Question: When I run my installer I get the following issue.

I'm doing some custom actions which require to access the registry and I can only think that its because the WiX configuration doesn't make it request admin priveleges. I've looked at some posts on SO and tried to use.
'''
InstallPriveleges="elevated"
'''
within the package element however this does not make the installer have the admin shield nor request it therefore still producing the error.
Extra information about test project.
The name of my application is :WindowsFormsApplication33, the name of the custom action project is CustomAction1 and name of the Setup project is SetupProject1.
This is my current wix xml file.
'''
<Package InstallerVersion="200" Compressed="yes" InstallPrivileges="elevated" InstallScope="perUser" />
<Binary Id="CustomAction1.CA.dll" SourceFile ="..\CustomAction1in\$(var.Configuration)\CustomAction1.CA.dll" />
<CustomAction Id="disableTaskManager"
Return="check"
Execute="immediate"
BinaryKey="CustomAction1.CA.dll"
DllEntry="disableTaskManager" />
<CustomAction Id="enableTaskManager"
Return="check"
Execute="immediate"
BinaryKey="CustomAction1.CA.dll"
DllEntry="enableTaskManager" />
<MajorUpgrade DowngradeErrorMessage="A newer version of [ProductName] is already installed." />
<MediaTemplate />
<Feature Id="ProductFeature" Title="SetupProject1" Level="1">
<ComponentGroupRef Id="ProductComponents" />
</Feature>
<InstallExecuteSequence>
<Custom Action="disableTaskManager" Before="InstallFinalize" />
<Custom Action="enableTaskManager" After="InstallInitialize"><![CDATA[(NOT UPGRADINGPRODUCTCODE)]]></Custom>
</InstallExecuteSequence>
</Product>
<Fragment>
<Directory Id="TARGETDIR" Name="SourceDir">
<Directory Id="ProgramFilesFolder">
<Directory Id="INSTALLFOLDER" Name="Form Test Application" />
</Directory>
</Directory>
</Fragment>
<Fragment>
<ComponentGroup Id="ProductComponents" Directory="INSTALLFOLDER">
<Component Guid="{EDA315F6-A115-4348-8607-981C252EA317}">
<File Source="$(var.WindowsFormsApplication33.TargetPath)" KeyPath ="yes" />
</Component>
<Component Guid="{E3182F61-F563-4C13-82B5-8CC39D9DB380}">
<File Source="$(var.CustomAction1.TargetPath)" KeyPath ="yes" />
</Component>
<Component Guid="{E4AF325E-B244-47F5-855A-5B40DBC425D2}">
<File Source="..\WindowsFormsApplication33in\Release\WindowsFormsApplication33.exe.config" KeyPath="yes" />
</Component>
</ComponentGroup>
</Fragment>
'''
Update : changing the InstallScope value from perUser to "perMachine" does make a UAC prompt however the DLL error still exists..
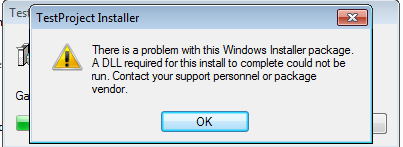
Answer: I struggled to get rid of the dll error however an alternative I found was to NOT use Custom Action and use the XML in the wix file to create the registry and then delete the key when uninstalling via the use of :
'''
ForceDeleteOnUninstall="yes"
'''
You have to use this in the
Example :
'''
<!-- Register windows autostart registry -->
<Component Id="RegistryEntries" Guid="45C7AC46-<PHONE>-83E1-D24392283A60">
<RegistryValue Type="string"
Name="FooStartup"
Value="[#FooMainApp]"
Root="HKLM"
Key="Software\Microsoft\Windows\CurrentVersion\Run"
Action="write"/>
</Component>
'''
As found on : <URL>
I really hope this helps someone new to WiX as it did to me.